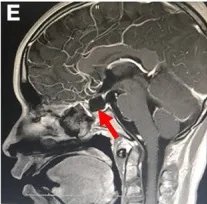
Brain magnetic resonance imaging (MRI) and computed tomography (CT) image after patient admission. Follow-up pituitary MRI revealed. No recurrence of tumor, well healed mucosal flap in skull base.
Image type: radiology (mri)